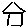
Label: house